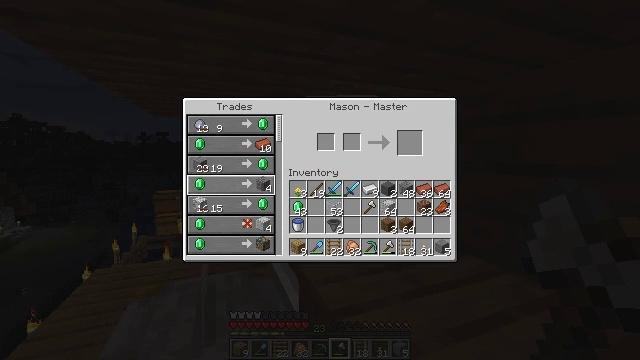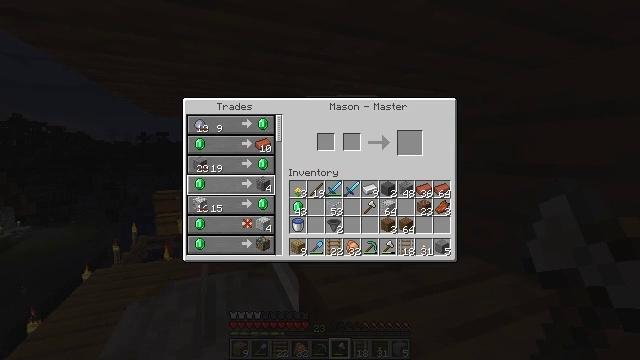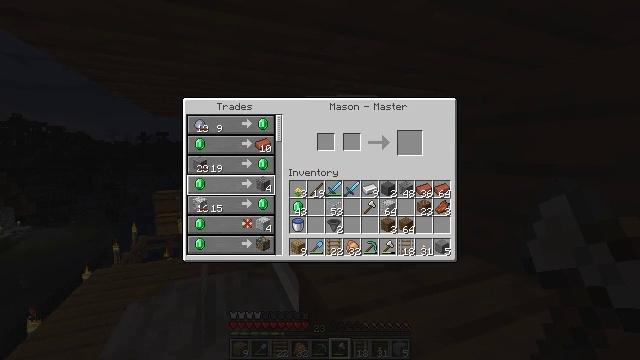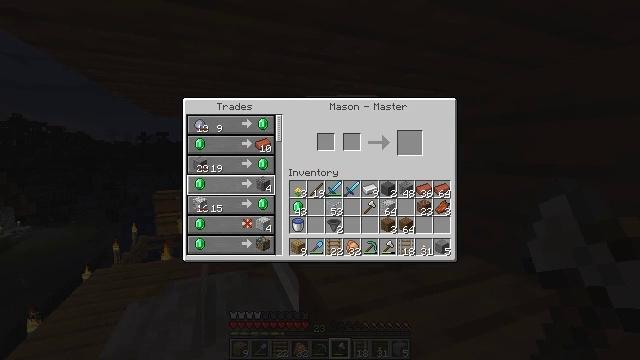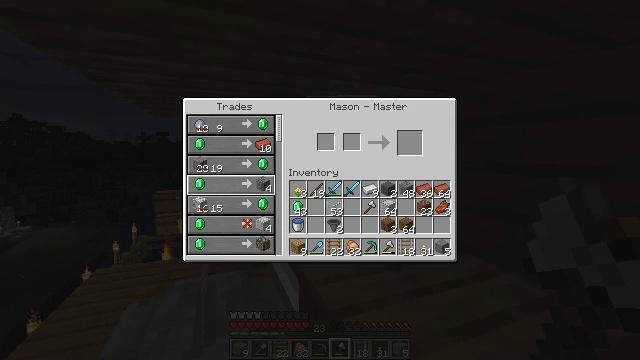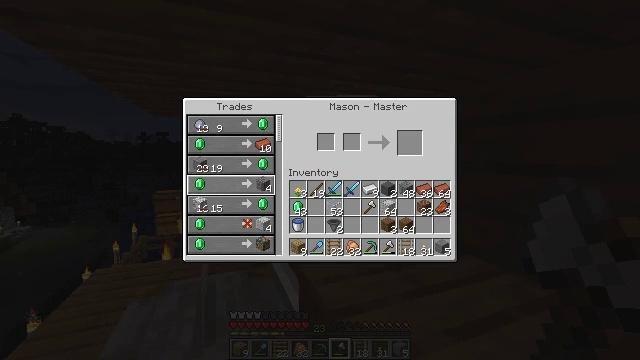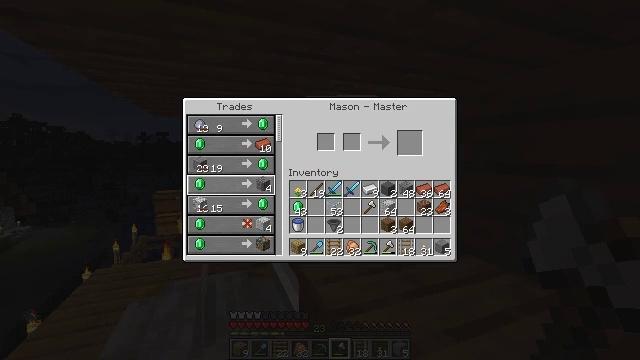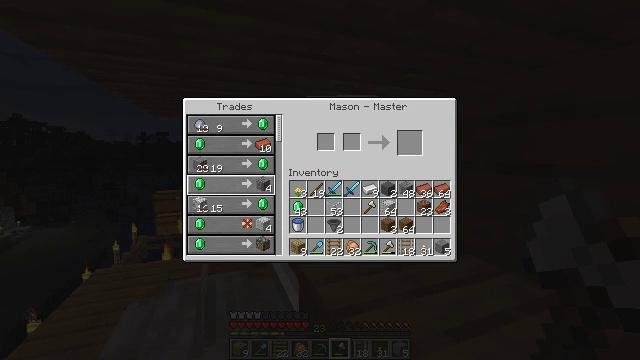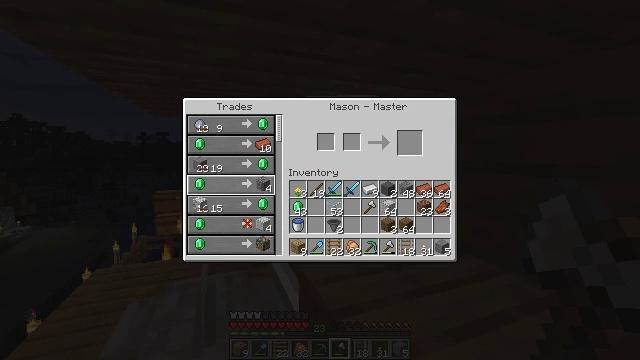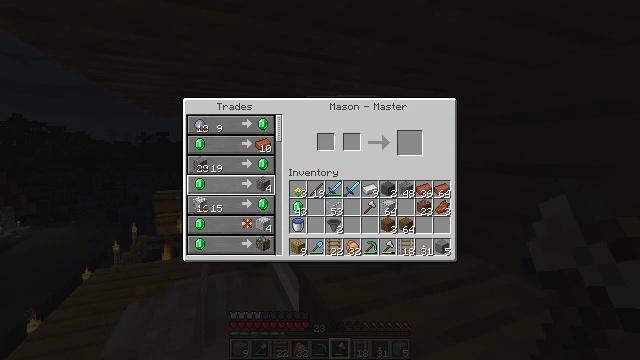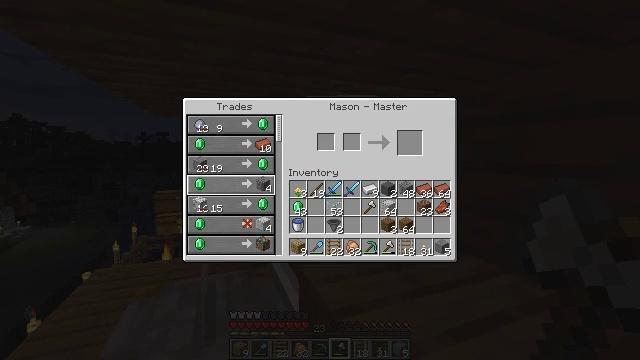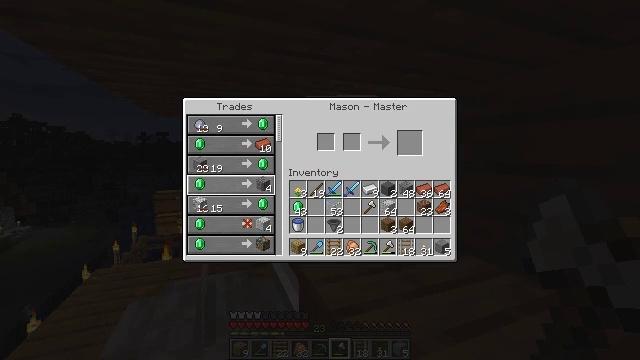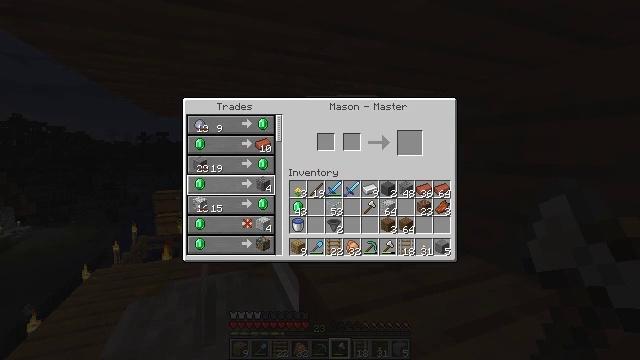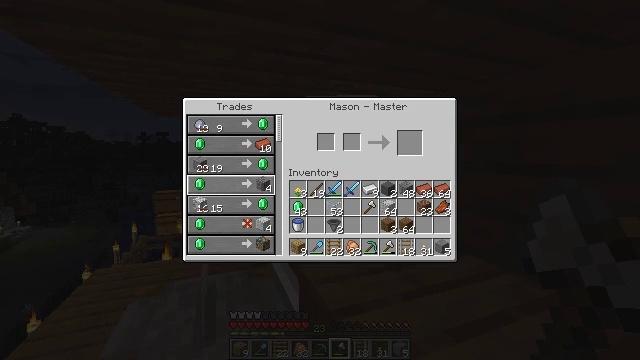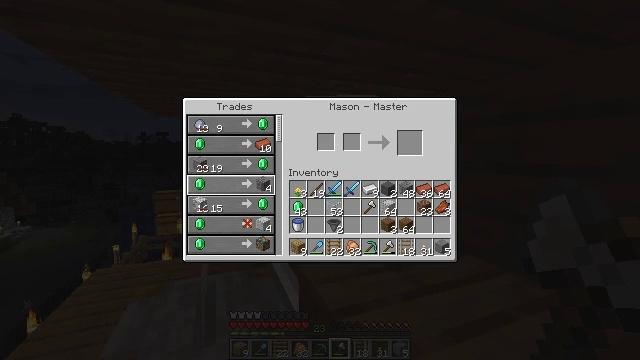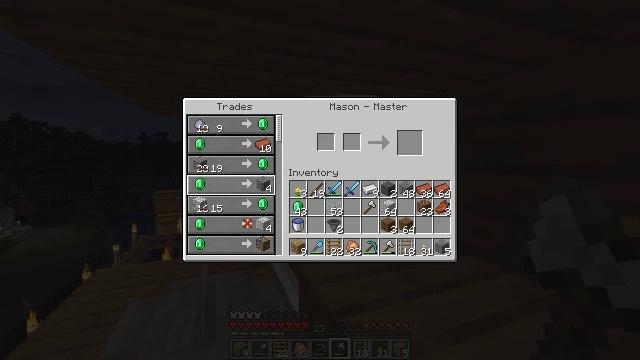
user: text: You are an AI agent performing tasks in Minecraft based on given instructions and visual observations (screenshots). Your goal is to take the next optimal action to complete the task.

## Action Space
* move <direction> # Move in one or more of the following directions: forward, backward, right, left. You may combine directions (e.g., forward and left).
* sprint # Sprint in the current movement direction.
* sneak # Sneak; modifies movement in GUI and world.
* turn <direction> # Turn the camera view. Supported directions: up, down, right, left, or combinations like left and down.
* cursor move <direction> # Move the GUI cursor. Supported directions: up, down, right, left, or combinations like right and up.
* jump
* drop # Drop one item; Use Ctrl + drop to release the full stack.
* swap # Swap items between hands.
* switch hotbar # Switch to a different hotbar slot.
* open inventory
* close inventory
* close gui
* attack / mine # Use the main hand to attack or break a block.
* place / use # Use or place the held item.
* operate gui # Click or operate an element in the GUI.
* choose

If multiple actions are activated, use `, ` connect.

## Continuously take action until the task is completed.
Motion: motion action
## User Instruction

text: Craft chiseled stone bricks by combining stone bricks.
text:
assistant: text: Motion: no_op
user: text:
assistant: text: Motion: no_op
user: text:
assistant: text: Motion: no_op
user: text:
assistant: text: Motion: no_op
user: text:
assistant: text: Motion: no_op
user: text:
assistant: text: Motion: no_op
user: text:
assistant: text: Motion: no_op
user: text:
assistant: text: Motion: no_op
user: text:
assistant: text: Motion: no_op
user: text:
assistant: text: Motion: no_op
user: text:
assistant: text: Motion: no_op
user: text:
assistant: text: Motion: no_op
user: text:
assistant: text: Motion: no_op
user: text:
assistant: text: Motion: no_op
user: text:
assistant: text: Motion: no_op
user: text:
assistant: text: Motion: no_op
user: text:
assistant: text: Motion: no_op
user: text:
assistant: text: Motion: no_op
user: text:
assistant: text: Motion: no_op
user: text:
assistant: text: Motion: no_op
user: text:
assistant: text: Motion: no_op
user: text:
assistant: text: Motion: sneak
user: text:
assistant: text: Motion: sneak
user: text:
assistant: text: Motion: sneak
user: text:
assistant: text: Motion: sneak
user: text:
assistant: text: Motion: sneak
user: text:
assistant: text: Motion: sneak
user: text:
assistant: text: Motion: sneak, operate gui
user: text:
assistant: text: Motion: sneak, operate gui
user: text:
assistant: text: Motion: sneak, operate gui